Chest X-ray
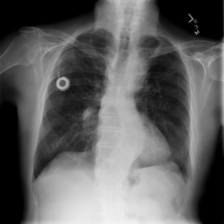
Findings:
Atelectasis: negative
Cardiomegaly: negative
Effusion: negative
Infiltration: positive
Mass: positive
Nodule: negative
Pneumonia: negative
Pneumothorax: negative
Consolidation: negative
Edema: negative
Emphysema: negative
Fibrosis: negative
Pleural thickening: negative
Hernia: negative